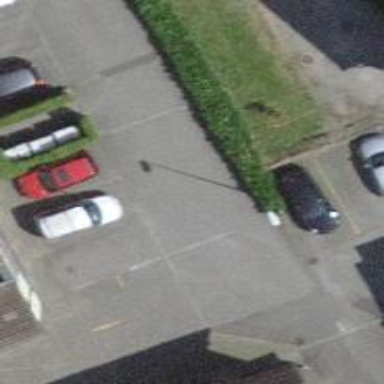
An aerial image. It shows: Parking area with surface.